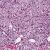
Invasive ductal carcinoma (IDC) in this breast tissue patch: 1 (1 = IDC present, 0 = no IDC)